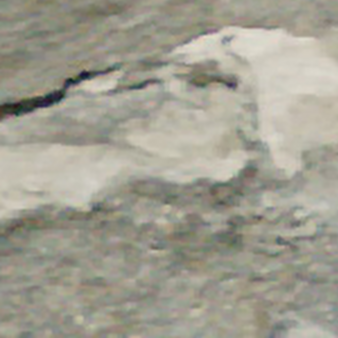
Label: other